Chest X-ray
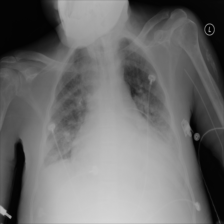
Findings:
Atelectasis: negative
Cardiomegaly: negative
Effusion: negative
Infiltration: positive
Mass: negative
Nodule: negative
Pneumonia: negative
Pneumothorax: negative
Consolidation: negative
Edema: negative
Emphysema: negative
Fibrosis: negative
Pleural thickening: negative
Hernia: negative